Question: I'd like to make a graph like that:

the problem is, I've got the data from some external files, and I can make the background graph, but I have no idea how to add another graph inside of the one that I already have and change the data to have different results in both of them:
Below I am adding the code I am using to do the background graph.
Hope someone can help.
'''
from __future__ import division
import numpy as np
import matplotlib.pyplot as plt
plt.rc('text',usetex=True)
font = {'family':'serif','size':16}
plt.rc('font',**font)
plt.rc('legend',**{'fontsize':14})
matplotlib.rcParams['text.latex.preamble']=[r'\usepackage{amsmath}']
data=np.loadtxt(r'C:\...\file.txt')
plt.plot(data[:,0],data[:,6],linewidth = 3,label='B$_0$ = 1.5 T d',linestyle= '--', color='black')
plt.show()
'''
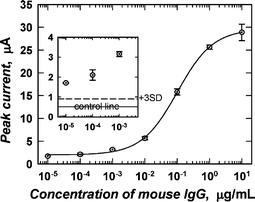
Answer: There's more than one way do to this, depending on the relationship that you want the inset to have.
If you just want to inset a graph that has no set relationship with the bigger graph, just do something like:
'''
import matplotlib.pyplot as plt
fig, ax1 = plt.subplots()
# These are in unitless percentages of the figure size. (0,0 is bottom left)
left, bottom, width, height = [0.25, 0.6, 0.2, 0.2]
ax2 = fig.add_axes([left, bottom, width, height])
ax1.plot(range(10), color='red')
ax2.plot(range(6)[::-1], color='green')
plt.show()
'''

If you want to have some sort of relationship between the two, have a look at some of the examples here: <URL>
This is useful if you want the inset to be a "zoomed in" version, (say, at exactly twice the scale of the original) that will automatically update as you pan/zoom interactively.
For simple insets, though, just create a new axes as I showed in the example above.